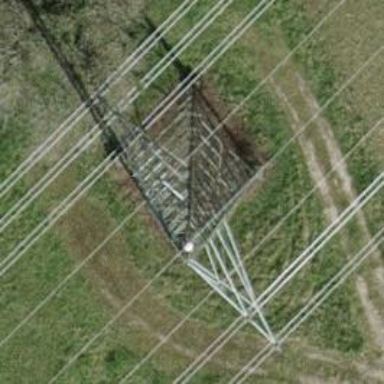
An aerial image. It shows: Power tower.